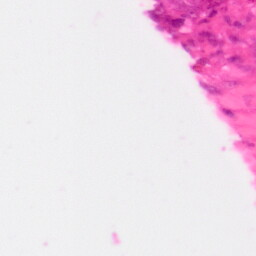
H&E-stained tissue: Colon